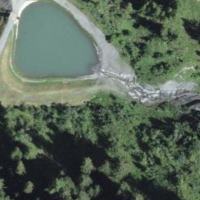
EUNIS habitat code: 43
Species observed at this site:
Echium vulgare
Caltha palustris
Erebia euryale
Micranthes stellaris
Parnassia palustris
Angelica sylvestris
Verbascum thapsus
Dactylorhiza maculata
Saxifraga aizoides
Aporia crataegi